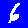
Digit: 6